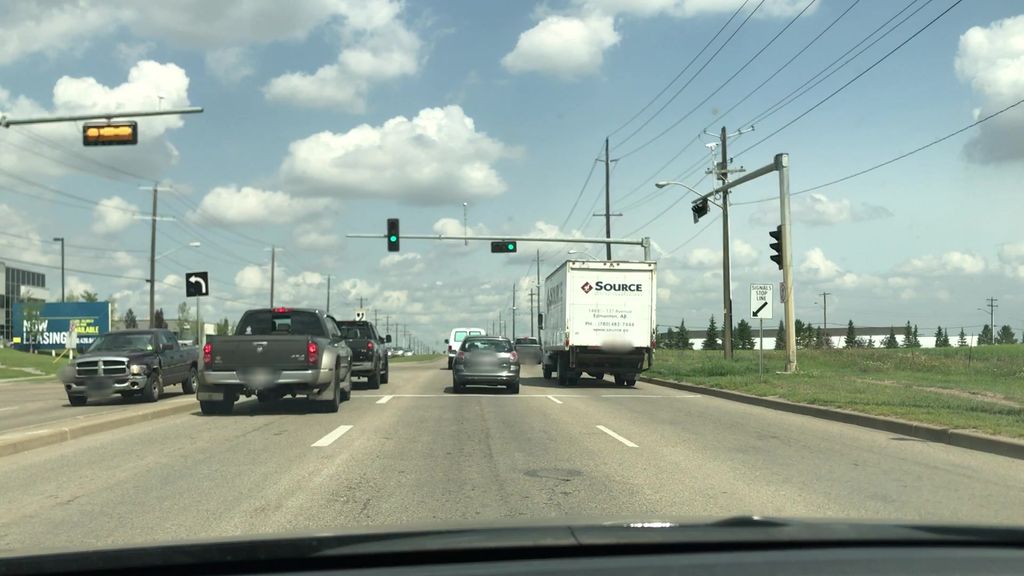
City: edmonton